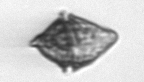
Label: Kryptoperidinium_triquetrum